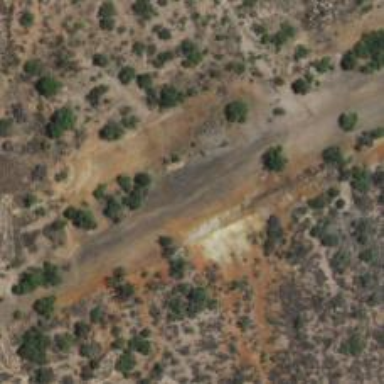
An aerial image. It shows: Abandoned railway.